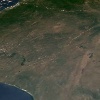
Label: land